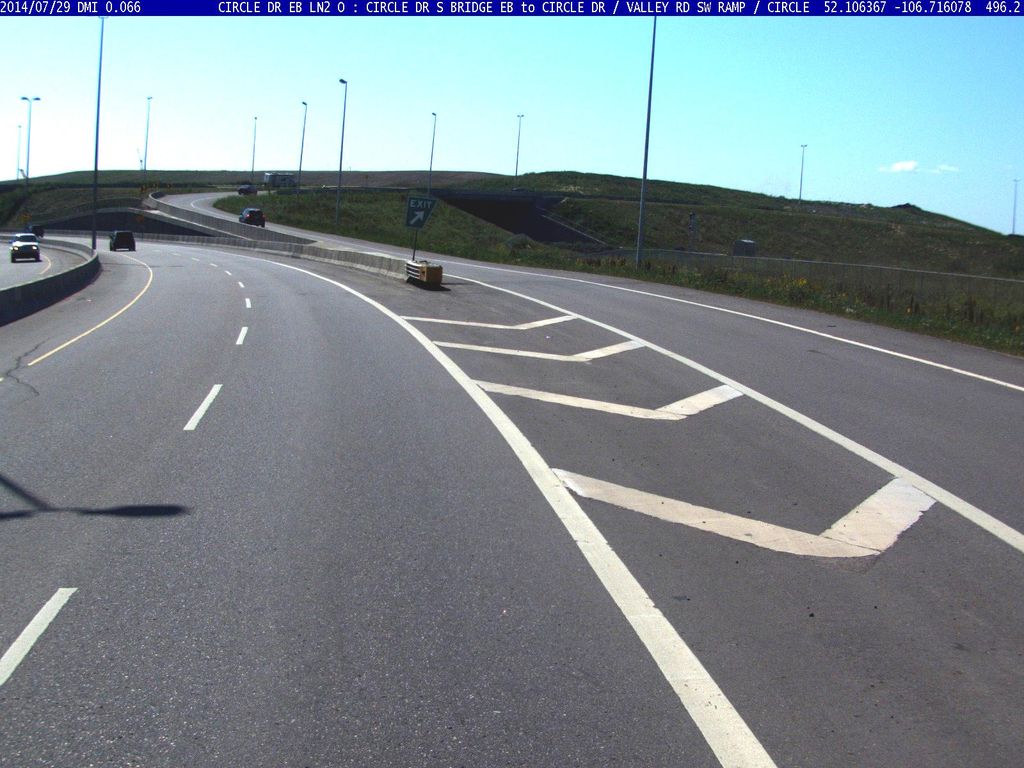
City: saskatoon